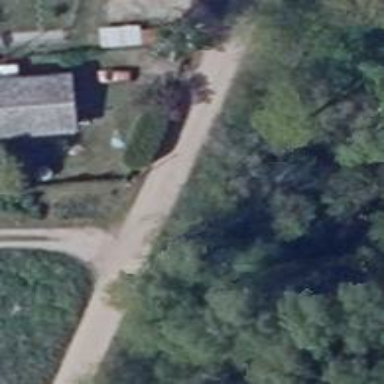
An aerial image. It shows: Service road with dirt surface.